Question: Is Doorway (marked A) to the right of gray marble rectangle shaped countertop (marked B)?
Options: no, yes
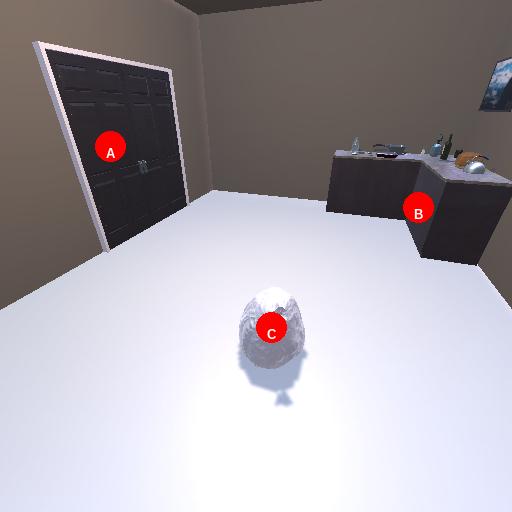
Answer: no